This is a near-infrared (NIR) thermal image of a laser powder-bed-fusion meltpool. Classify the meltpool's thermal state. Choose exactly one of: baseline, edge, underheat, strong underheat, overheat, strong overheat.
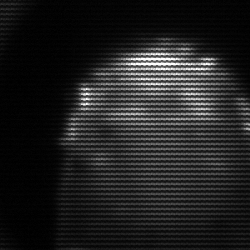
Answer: edge